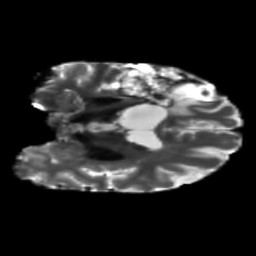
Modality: T2w
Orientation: coronal
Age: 61
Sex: male
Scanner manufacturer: siemens
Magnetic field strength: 3 T
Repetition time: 5.47 s
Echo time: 0.0854 s